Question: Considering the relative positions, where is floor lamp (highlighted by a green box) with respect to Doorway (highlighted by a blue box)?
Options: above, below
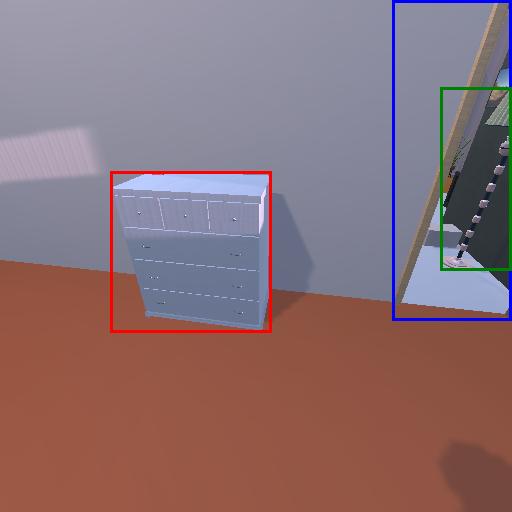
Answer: above